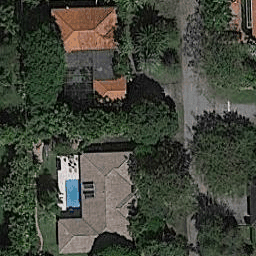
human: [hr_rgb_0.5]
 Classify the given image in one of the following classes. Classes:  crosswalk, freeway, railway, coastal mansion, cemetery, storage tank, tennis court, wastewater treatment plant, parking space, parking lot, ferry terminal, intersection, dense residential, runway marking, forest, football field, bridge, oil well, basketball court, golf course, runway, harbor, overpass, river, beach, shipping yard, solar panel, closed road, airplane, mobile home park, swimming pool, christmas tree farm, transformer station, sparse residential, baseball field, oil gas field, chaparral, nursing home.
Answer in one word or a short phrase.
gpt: sparse residential